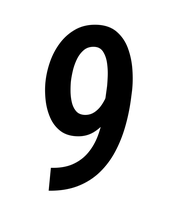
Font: Roboto-Italic_Condensed_Medium_Italic